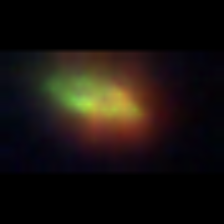
Taxon: NanoPlankton
Group: Other